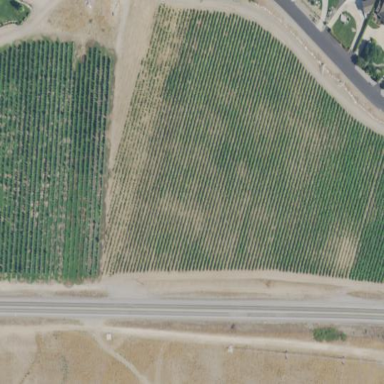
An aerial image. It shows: Vineyard where grapes are grown.